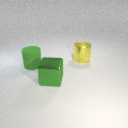
large yellow metal cylinder behind large green metal cube